Question: The requested resource is not available
I have a project in Eclipse for Java EE as a Dynamic Web Application. Everything is set up and the default page loads correctly. On it I have a form with an input. When I click on it to perform an operation based on the input I get an error. The Startup servlet is supposed to read the input and process it and then call the doPost in the servlet Class1. Then the doPost calls the sort and outputSort functions. The outputSort function writes to a .jsp file, and then return to doPost, which is supposed to display it. This is my first Java EE app so I've sure I've done some things wrong. I'm porting a full Java desktop app to a web app. I have many more functions and class variables but I only showed the relevant ones here. If I can get this working the rest would be easy porting the entire app. This is the basics of my app so I wanted to get it working first.
Here is the error:
'''
HTTP Status 404 - /MyProject/Startup
type Status report
message /MyProject/Startup
description The requested resource is not available.
Apache Tomcat/7.0.47
'''
Here is my relevant code. I think the problem is the readnums function in Class1 opens and reads an input text file. I don't think it's being found. Where should I put it and how should I access it in the code? Any help on this would be greatly appreciated. Thanks in advance.
web.xml
'''
<?xml version="1.0" encoding="UTF-8"?>
<web-app xmlns:xsi="http://www.w3.org/2001/XMLSchema-instance" xmlns="http://java.sun.com/xml/ns/javaee" xsi:schemaLocation="http://java.sun.com/xml/ns/javaee http://java.sun.com/xml/ns/javaee/web-app_3_0.xsd" id="WebApp_ID" version="3.0">
<display-name>MyProject</display-name>
<welcome-file-list>
<welcome-file>index.html</welcome-file>
<welcome-file>index.htm</welcome-file>
<welcome-file>index.jsp</welcome-file>
<welcome-file>default.html</welcome-file>
<welcome-file>default.htm</welcome-file>
<welcome-file>default.jsp</welcome-file>
</welcome-file-list>
<servlet>
<display-name>Startup</display-name>
<servlet-name>Startup</servlet-name>
<servlet-class>com.MyProject.Startup</servlet-class>
<load-on-startup>1</load-on-startup>
</servlet>
<servlet-mapping>
<servlet-name>Startup</servlet-name>
<url-pattern>/MyProject*</url-pattern>
</servlet-mapping>
</web-app>
'''
Startup.jsp
'''
<%@ page language="java" contentType="text/html; charset=ISO-8859-1"
pageEncoding="UTF-8"%>
<!DOCTYPE html PUBLIC "-//W3C//DTD HTML 4.01 Transitional//EN" "http://www.w3.org/TR/html4/loose.dtd">
<html>
<head>
<meta http-equiv="Content-Type" content="text/html; charset=ISO-8859-1">
<title>MyProject</title>
</head>
<body>
<h2>Enter the number of sorts:</h2>
<form action="Startup" method="Post">
Enter your number of sorts: <input type="text" name="sorts" size="20">
<br><br>
<input type="submit" name="action" value="Class1">
<input type="submit" name="action" value="Class2">
</form>
</body>
</html>
'''
Startup servlet
'''
package com.MyProject;
import java.io.IOException;
import javax.servlet.ServletException;
import javax.servlet.http.HttpServlet;
import javax.servlet.http.HttpServletRequest;
import javax.servlet.http.HttpServletResponse;
public class Startup extends HttpServlet {
/**
*
*/
private static final long serialVersionUID = 1L;
public void doGet(HttpServletRequest req, HttpServletResponse resp)
throws ServletException, IOException {
req.getRequestDispatcher("/Startup.jsp").forward(req,resp);
}
protected void doPost(HttpServletRequest req,
HttpServletResponse response) throws ServletException, IOException {
String sorts = req.getParameter("sorts");
String action = req.getParameter("action");
if ("Class1".equals(action)) {
Class1 p = new Class1();
p.sortInputText = sorts;
p.PB_operation = "sorts";
p.doPost (req, response);
}
// I didn't define the else if yet because I'm just trying to get Class1 working first.
else if ("Class2".equals(action)) {
// Invoke SecondServlet's job here.
}
}
}
'''
Class1
'''
package com.MyProject;
import java.io.BufferedReader;
import java.io.BufferedWriter;
import java.io.FileNotFoundException;
import java.io.FileReader;
import java.io.FileWriter;
import java.io.IOException;
import java.io.File;
import java.io.FileInputStream;
import javax.servlet.ServletException;
import javax.servlet.http.HttpServlet;
import javax.servlet.http.HttpServletRequest;
import javax.servlet.http.HttpServletResponse;
public class CLass1 extends HttpServlet {
String errorMessage;
String sortInputText;
String PB_operation;
private static final long serialVersionUID = 1L;
protected void doPost(HttpServletRequest req,
HttpServletResponse response) throws ServletException, IOException {
if (PB_operation == "sorts") {
readnums();
if (!errorMessage.isEmpty()) {
req.getRequestDispatcher("/errormessage1.jsp").forward(req,response);
return;
}
else {
sort();
outputSort();
req.getRequestDispatcher("/class1sorts.jsp").forward(req,response);
}
}
}
void readnums() throws FileNotFoundException, IOException {
int i,j;
String Temp;
String [] Temp2 = new String [80];
getClass().getResource("/myfile.txt");
String path;
// Read the numbers
inputfilefound = true;
path = "/myfile.txt";
File file_check = new File (path);
if (!file_check.exists()) {
errorMessage = "Input file not found";
return;
}
File f = new File(path);
FileReader fr = new FileReader(f);
BufferedReader br = null;
br = new BufferedReader (fr);
while ((Temp = br.readLine()) != null) {
// Read data into variables
}
br.close();
}
}
'''
Edit:
outputSort method in Class1. All variables not defined in the method are defined in the class, but I didn't list them here or otherwise, to try to keep things not too long winded.
'''
void outputSort () throws IOException {
String path, Temp;
int i;
path = "Class1sorts.jsp";
BufferedWriter bw = null;
bw = new BufferedWriter(new FileWriter(new File(path), false));
Temp = "<%@ page language="java" contentType="text/html; charset=ISO-8859-1" pageEncoding="UTF-8"%>";
bw.write(Temp);
bw.newLine();
Temp = "<!DOCTYPE html PUBLIC "-//W3C//DTD HTML 4.01 Transitional//EN" "http://www.w3.org/TR/html4/loose.dtd">";
bw.write(Temp);
bw.newLine();
Temp = "<html>";
bw.write(Temp);
bw.newLine();
Temp = "<head>";
bw.write(Temp);
bw.newLine();
Temp = "<meta http-equiv="Content-Type" content="text/html; charset=ISO-8859-1">";
bw.write(Temp);
bw.newLine();
Temp = "<title>MyProject</title>";
bw.write(Temp);
bw.newLine();
Temp = "</head>";
bw.write(Temp);
bw.newLine();
Temp = "<body>";
bw.write(Temp);
bw.newLine();
Temp = "<h2>The sorted totals for the range selected</h2>";
bw.write(Temp);
bw.newLine();
Temp = "<form action="Startup" method="Post">";
bw.write(Temp);
bw.newLine();
Temp = "Go back to prevoius page: ";
bw.write(Temp);
bw.newLine();
Temp = "<br><br>";
bw.write(Temp);
bw.newLine();
Temp = " <input type="submit" name="action" value="Go Back to prvious page">";
bw.write(Temp);
bw.newLine();
Temp = "</form>";
bw.write(Temp);
bw.newLine();
Temp = "<pre>";
bw.write(Temp);
bw.newLine();
Temp = "Rank Numbers Totals XNumber Totals";
bw.write(Temp);
bw.newLine();
bw.newLine();
for (i = 1; i <= NUMLIMIT; i++) {
Temp = Integer.toString(i);
if (i < 10)
Temp += " ";
Temp += Integer.toString(sortnums[i][1]) + " ";
Temp += Integer.toString(sortnums[i][2]) + " ";
if (i <= XLIMIT) {
Temp += Integer.toString(sortxball[i][1]) + " ";
Temp += Integer.toString(sortxball[i][2]) + " ";
}
bw.write(Temp);
bw.newLine();
}
Temp = "</pre>";
Temp = "</body>";
Temp = "</html>";
bw.close();
}
'''
Edit: Directory structure. Here you can see the true name of my project. I was trying to keep it private because of the nature of it. But it will be a free, simple web app, not for profit. I'll pay for hosting myself. Disclaimer.

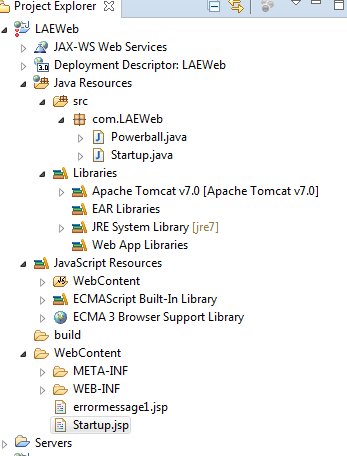
Answer: I solved my problem by using the '@Override' with doGet and doPost and putting my Sartup.jsp in the WEB-INFO folder. Here's the code:
'''
package com.LAEWeb;
import java.io.IOException;
import javax.servlet.ServletException;
import javax.servlet.http.HttpServlet;
import javax.servlet.http.HttpServletRequest;
import javax.servlet.http.HttpServletResponse;
public class Startup extends HttpServlet {
private static final long serialVersionUID = 1L;
@Override
public void doGet(HttpServletRequest req, HttpServletResponse resp)
throws ServletException, IOException {
req.getRequestDispatcher("/WEB-INF/Startup.jsp").forward(req,resp);
}
@Override
public void doPost(HttpServletRequest req,
HttpServletResponse resp) throws ServletException, IOException {
String sorts = req.getParameter("sorts");
String action = req.getParameter("action");
if ("Powerball".equals(action)) {
Powerball p = new Powerball();
p.sortInputText = sorts;
p.doPost (req, resp);
}
else if ("Mega Millions".equals(action)) {
// Invoke SecondServlet's job here.
}
}
}
'''
Edit: Apparently Startup.jsp has to be in WebContent folder also. This is to allow it to be seen in the welcome file list in the web.xml.